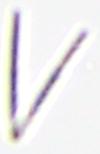
Label: Thalassionema